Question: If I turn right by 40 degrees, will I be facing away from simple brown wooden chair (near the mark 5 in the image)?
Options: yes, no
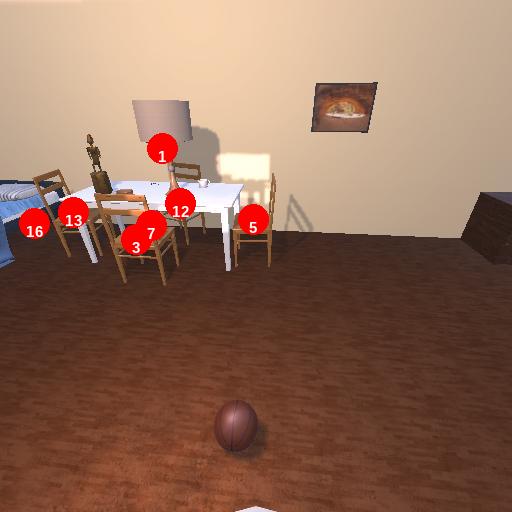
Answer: yes